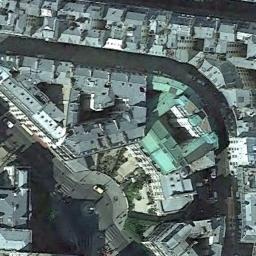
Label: commercial_area